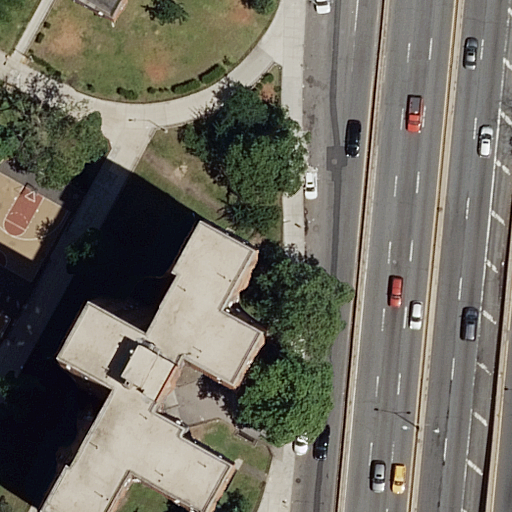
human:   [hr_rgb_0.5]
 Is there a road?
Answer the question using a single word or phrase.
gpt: yes

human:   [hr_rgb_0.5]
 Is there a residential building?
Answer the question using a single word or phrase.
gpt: yes

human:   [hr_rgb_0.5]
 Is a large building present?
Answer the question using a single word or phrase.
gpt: yes

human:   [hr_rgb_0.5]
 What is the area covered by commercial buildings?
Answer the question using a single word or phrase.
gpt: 0m2

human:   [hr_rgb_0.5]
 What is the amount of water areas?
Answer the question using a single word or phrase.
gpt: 0

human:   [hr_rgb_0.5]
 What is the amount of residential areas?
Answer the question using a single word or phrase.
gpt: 1

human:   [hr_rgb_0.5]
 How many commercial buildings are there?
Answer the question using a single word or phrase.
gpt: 0

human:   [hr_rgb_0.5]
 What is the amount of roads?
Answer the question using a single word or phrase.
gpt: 10

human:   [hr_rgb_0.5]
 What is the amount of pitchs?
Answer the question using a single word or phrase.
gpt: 1

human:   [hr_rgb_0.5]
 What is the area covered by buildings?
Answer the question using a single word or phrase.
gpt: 1238m2

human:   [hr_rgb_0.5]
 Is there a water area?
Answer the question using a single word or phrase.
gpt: no

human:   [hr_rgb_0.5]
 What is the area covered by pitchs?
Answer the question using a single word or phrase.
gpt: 911m2

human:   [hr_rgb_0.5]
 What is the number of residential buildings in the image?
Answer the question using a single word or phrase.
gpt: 2

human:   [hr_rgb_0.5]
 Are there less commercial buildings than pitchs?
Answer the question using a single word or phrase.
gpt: yes

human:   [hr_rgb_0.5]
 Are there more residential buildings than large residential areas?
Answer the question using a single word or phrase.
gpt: yes

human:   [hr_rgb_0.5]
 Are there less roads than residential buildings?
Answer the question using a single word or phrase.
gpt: no

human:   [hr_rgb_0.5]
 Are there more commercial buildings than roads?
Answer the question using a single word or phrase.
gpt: no

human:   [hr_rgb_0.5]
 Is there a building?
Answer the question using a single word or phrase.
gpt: yes

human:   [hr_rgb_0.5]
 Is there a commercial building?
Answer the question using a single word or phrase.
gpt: no

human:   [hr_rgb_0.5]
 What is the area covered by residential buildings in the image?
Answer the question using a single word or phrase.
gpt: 1238m2

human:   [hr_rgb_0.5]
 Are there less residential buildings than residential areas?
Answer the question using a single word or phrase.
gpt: no

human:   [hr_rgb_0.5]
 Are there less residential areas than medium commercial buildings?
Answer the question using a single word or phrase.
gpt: no

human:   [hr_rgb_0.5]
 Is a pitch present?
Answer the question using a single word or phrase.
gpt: yes

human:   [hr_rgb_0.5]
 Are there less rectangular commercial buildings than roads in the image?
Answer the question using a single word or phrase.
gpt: yes

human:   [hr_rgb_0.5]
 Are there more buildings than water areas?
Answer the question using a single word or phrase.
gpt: yes

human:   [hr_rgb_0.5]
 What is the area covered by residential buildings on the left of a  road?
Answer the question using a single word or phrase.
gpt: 1238m2

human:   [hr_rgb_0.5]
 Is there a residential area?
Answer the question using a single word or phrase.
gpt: yes

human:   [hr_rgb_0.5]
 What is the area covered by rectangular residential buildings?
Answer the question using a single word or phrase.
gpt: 0m2

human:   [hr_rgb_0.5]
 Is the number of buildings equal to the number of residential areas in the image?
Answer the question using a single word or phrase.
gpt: no

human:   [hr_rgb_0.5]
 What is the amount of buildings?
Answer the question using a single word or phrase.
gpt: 2

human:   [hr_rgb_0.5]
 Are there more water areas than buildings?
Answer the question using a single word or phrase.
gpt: no

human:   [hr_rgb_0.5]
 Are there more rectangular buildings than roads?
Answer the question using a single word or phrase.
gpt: no

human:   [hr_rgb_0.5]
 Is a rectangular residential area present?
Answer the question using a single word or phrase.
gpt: yes

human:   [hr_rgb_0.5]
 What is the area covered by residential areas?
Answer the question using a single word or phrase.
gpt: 10609m2

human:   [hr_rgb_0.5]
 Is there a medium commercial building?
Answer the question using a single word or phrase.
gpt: no

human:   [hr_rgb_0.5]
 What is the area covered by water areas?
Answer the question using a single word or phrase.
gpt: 0m2

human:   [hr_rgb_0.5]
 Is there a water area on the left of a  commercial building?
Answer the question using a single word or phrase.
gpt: no

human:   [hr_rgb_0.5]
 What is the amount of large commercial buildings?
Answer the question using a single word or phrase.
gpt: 0

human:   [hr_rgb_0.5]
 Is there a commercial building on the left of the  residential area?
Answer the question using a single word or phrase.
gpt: no

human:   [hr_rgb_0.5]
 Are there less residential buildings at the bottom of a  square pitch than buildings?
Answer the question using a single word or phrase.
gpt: yes

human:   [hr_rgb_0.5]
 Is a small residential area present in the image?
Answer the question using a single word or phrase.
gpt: no

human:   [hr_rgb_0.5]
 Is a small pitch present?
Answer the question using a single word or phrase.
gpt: no

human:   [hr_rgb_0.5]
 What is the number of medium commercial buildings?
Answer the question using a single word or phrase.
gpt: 0

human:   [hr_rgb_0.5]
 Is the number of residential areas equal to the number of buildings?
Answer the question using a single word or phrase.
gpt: no

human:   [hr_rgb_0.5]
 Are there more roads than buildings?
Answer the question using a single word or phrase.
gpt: yes

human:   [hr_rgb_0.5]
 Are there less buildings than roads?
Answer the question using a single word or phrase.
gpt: yes

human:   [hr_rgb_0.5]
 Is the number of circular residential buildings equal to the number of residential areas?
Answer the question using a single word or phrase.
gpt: no

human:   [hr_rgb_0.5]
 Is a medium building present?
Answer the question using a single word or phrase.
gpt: no

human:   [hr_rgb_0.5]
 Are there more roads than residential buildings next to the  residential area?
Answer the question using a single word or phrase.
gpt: yes

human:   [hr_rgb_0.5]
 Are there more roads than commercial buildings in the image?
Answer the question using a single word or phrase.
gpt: yes

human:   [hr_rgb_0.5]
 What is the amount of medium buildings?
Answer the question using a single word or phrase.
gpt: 0

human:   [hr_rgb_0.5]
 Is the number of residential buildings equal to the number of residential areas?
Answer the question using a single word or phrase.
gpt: no

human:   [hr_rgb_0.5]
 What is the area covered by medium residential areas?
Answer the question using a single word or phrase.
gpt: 0m2

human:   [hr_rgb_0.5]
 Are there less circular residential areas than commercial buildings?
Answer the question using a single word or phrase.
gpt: no

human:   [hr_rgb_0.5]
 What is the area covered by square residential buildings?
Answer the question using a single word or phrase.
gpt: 0m2

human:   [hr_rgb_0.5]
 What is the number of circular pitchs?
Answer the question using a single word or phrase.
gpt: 0

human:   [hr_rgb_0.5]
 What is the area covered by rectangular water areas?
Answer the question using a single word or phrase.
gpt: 0m2

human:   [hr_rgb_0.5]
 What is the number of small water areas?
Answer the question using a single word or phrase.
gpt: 0

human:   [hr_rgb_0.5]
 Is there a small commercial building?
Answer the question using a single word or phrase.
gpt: no

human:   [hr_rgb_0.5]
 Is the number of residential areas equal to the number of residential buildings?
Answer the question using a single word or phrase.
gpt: no

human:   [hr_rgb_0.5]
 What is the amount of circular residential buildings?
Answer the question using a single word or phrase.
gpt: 0

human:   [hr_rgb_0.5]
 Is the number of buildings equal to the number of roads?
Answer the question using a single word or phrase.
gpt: no

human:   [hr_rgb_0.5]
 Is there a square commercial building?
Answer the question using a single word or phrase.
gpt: no

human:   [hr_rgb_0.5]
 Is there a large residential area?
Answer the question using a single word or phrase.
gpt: yes